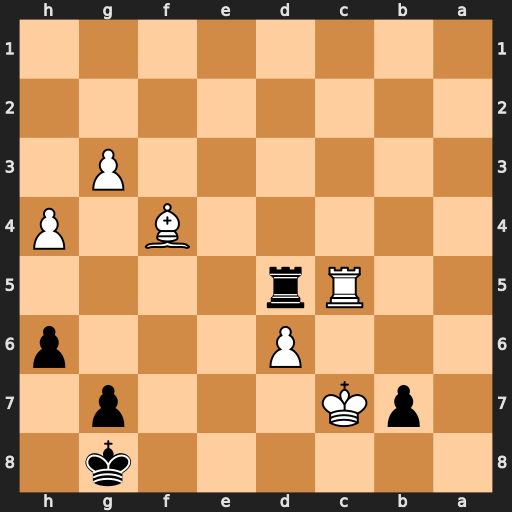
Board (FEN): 6k1/1pK3p1/3P3p/2Rr4/5B1P/6P1/8/8
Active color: b
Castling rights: -
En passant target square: -
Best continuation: Rxc5+ Kxb7 Kf7